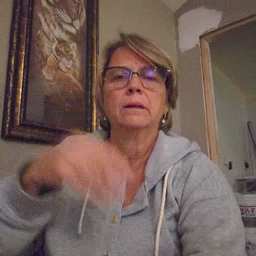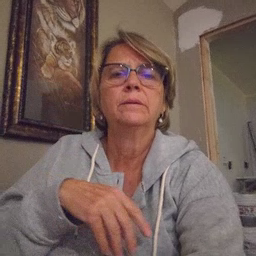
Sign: outside